Aerial crown-view tile of a tropical tree (Barro Colorado Island, Panama), acquired 20250317:
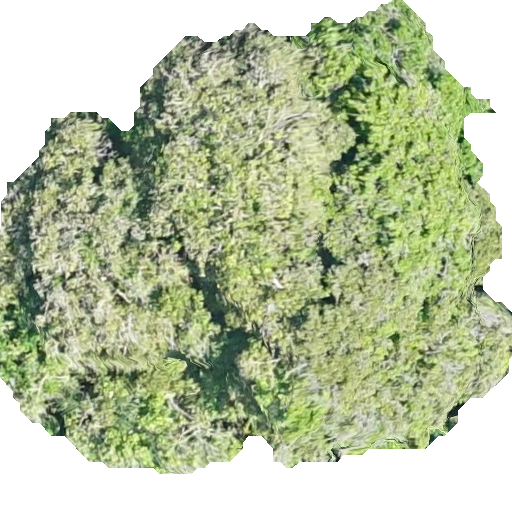
Species: Prioria copaifera
GBIF accepted scientific name: Prioria copaifera
Crown area: 277.916 m²